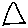
Label: triangle